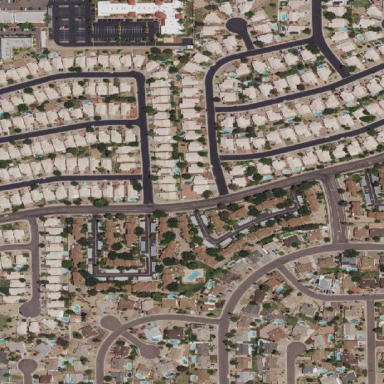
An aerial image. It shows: Residential area composed of single-family homes.